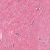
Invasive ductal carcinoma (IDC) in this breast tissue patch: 0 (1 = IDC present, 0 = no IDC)